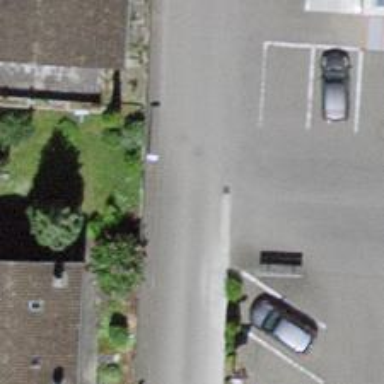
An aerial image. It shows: Residential road.